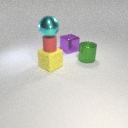
large green metal cylinder to the right of large purple metal cube